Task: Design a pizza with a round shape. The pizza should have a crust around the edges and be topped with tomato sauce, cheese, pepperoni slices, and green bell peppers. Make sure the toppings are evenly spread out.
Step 381:
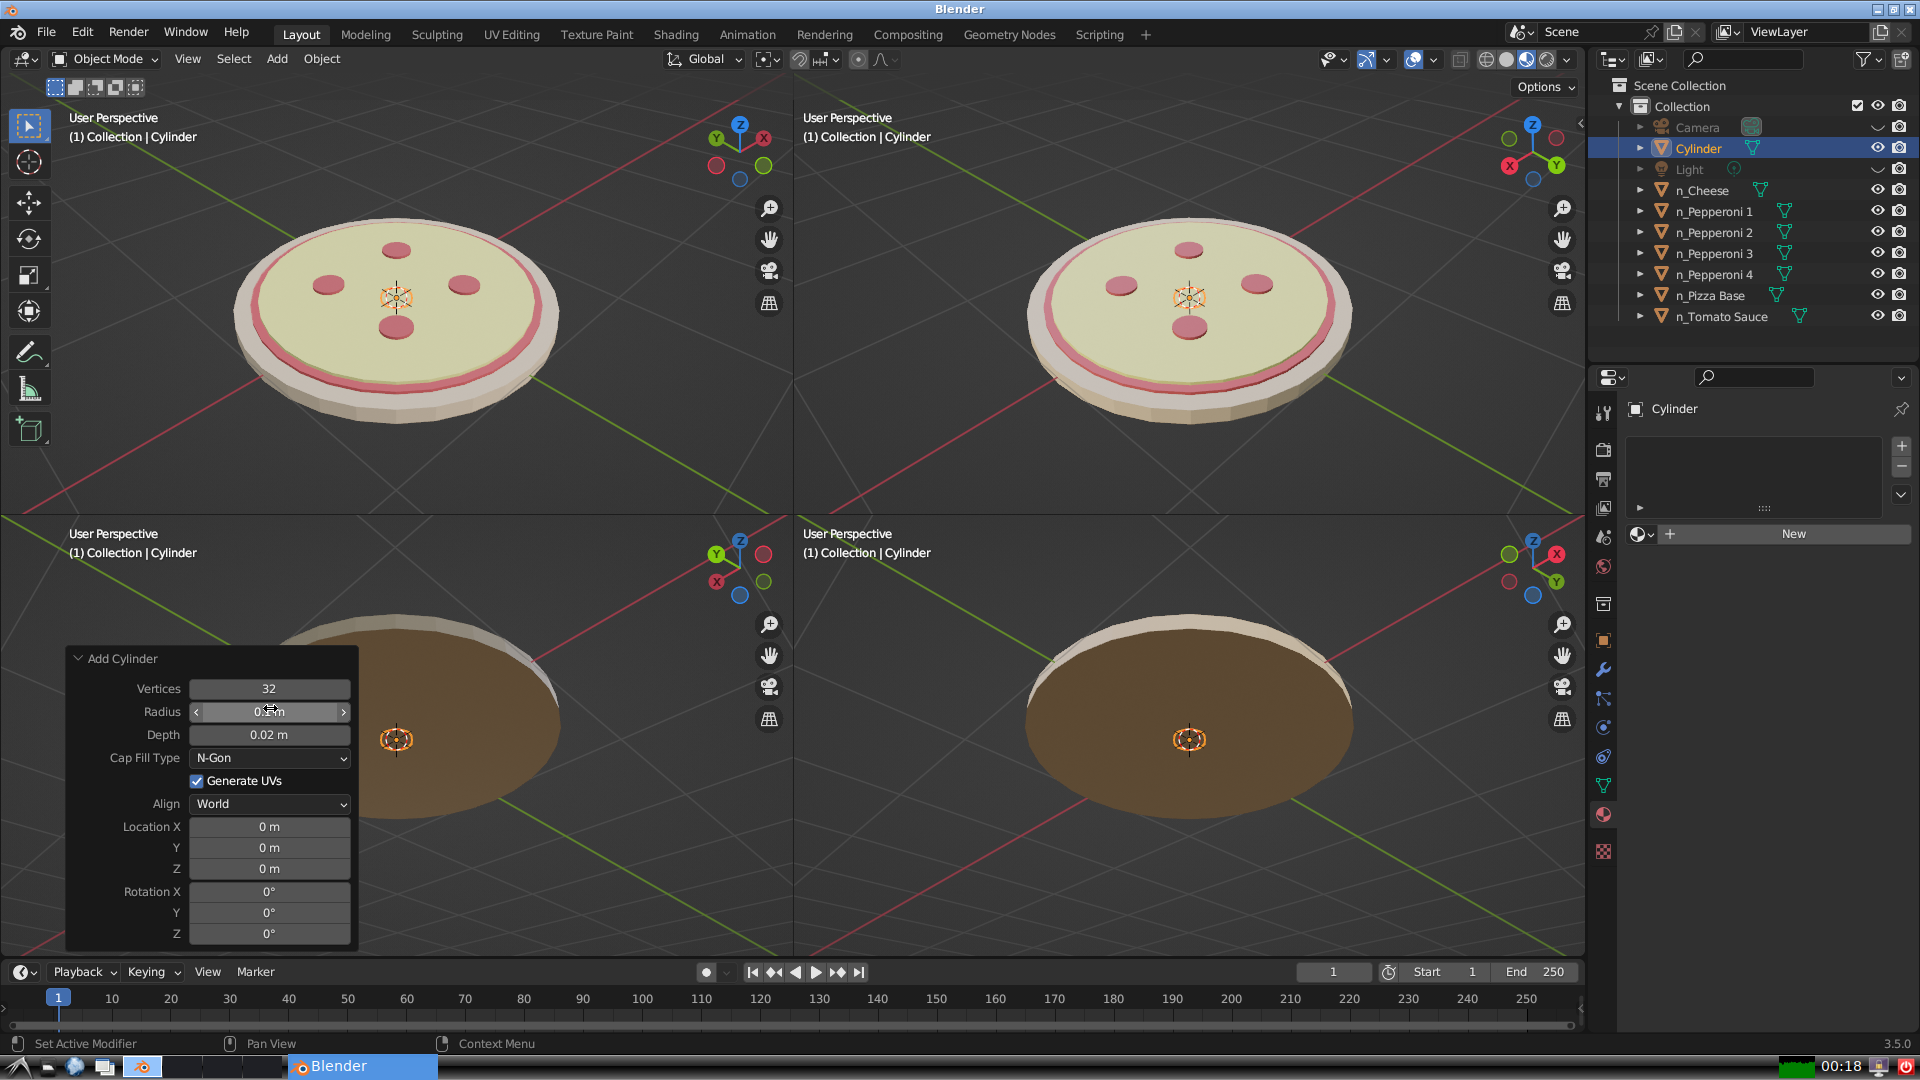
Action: click: no